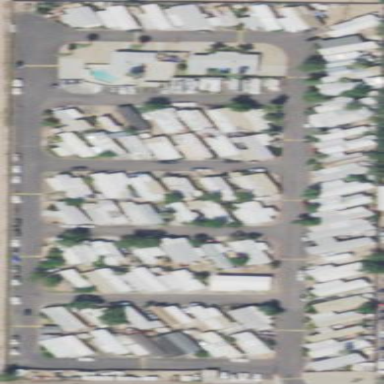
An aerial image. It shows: Residential area known as trailer park.